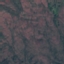
Label: HerbaceousVegetation